Chest X-ray:
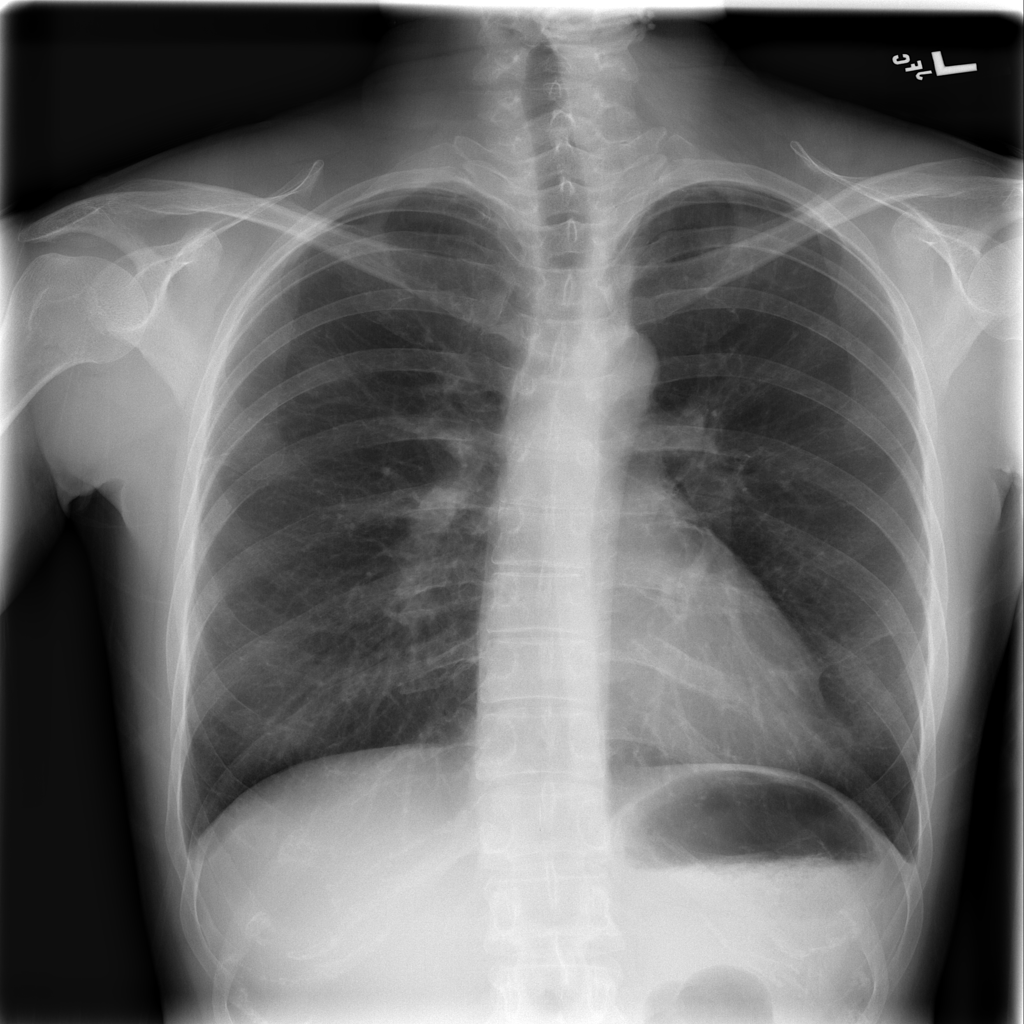
No abnormal finding: yes